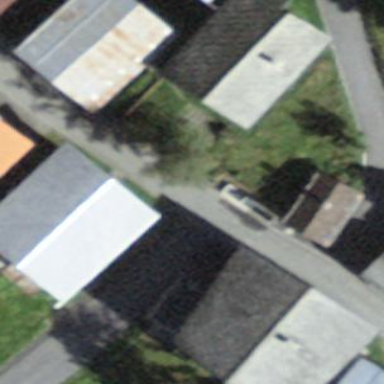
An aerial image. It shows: Simple and straightforward house.